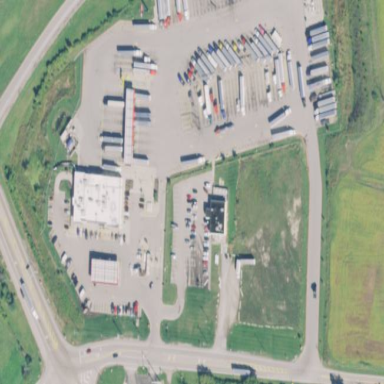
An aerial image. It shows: Retail area that includes truck stop.